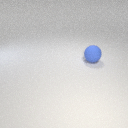
large blue rubber sphere